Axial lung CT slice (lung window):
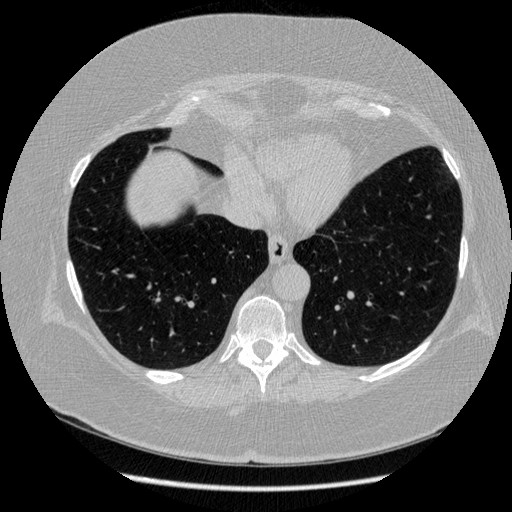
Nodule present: no